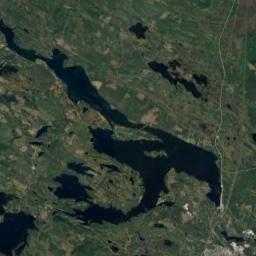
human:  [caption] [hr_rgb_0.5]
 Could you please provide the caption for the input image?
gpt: There are many lakes of different shapes and sizes .

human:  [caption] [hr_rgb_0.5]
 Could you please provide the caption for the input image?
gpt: A large blue lake surrounded by forest .

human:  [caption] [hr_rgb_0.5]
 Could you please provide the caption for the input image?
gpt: There are some lakes with green meadows around .

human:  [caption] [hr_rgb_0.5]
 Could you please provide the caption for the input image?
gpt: The lake in the picture is in the desert .

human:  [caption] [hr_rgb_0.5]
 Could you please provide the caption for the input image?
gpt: Some lakes of different sizes lie on a flat ground covered with vegetation and the water is dark blue .